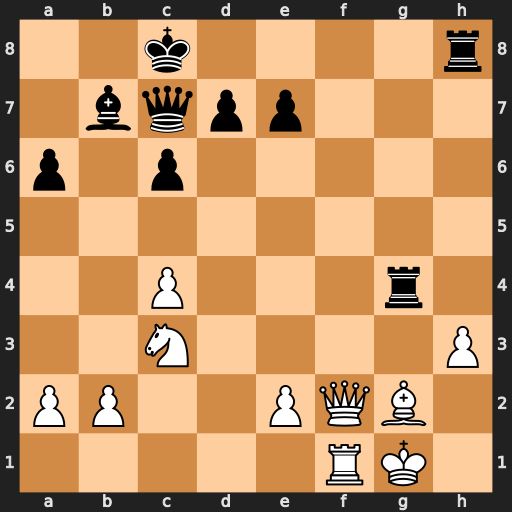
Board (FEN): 2k4r/1bqpp3/p1p5/8/2P3r1/2N4P/PP2PQB1/5RK1
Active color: w
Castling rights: -
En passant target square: -
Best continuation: Qf8+ Qd8 Qxd8+ Kxd8 hxg4